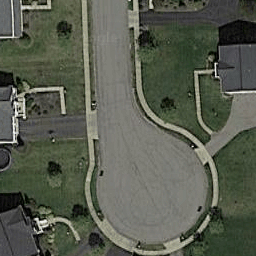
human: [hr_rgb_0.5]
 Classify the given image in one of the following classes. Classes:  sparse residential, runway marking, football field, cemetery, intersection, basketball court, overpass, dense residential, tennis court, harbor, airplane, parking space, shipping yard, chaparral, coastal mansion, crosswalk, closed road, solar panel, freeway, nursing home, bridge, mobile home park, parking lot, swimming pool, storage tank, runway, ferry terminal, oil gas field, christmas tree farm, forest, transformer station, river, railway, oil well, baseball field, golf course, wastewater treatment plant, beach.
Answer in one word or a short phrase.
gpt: closed road